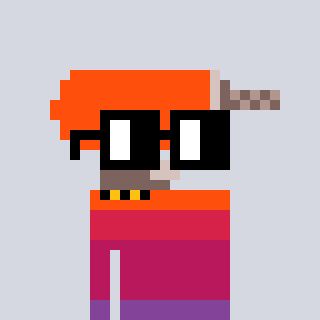
a pixel art character with square black glasses, a drill-shaped head and a grayscale-colored body on a cool background